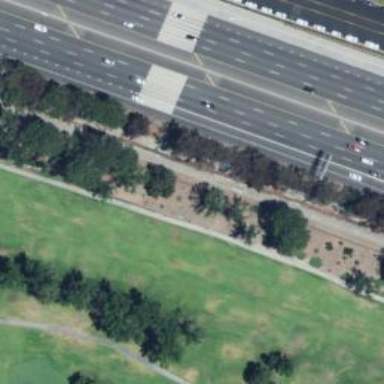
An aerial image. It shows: Service road used as golf cart path.